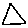
Label: triangle